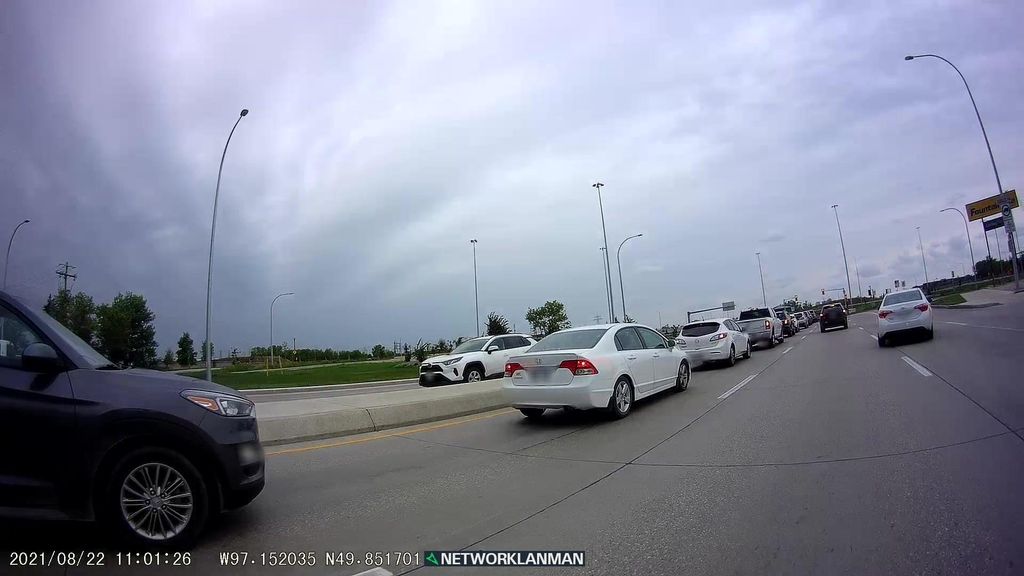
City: winnipeg